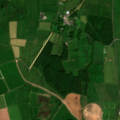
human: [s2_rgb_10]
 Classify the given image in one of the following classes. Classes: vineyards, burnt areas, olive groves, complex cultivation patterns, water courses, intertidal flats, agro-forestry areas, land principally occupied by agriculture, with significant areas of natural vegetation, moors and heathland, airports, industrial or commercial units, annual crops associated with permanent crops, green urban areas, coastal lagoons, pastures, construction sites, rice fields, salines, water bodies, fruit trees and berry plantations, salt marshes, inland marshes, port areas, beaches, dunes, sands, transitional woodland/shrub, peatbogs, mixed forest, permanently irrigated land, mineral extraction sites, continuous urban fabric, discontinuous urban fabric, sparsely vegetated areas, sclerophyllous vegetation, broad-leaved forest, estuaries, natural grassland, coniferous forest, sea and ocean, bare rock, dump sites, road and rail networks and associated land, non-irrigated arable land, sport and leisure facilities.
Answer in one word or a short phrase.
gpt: pastures, land principally occupied by agriculture, with significant areas of natural vegetation